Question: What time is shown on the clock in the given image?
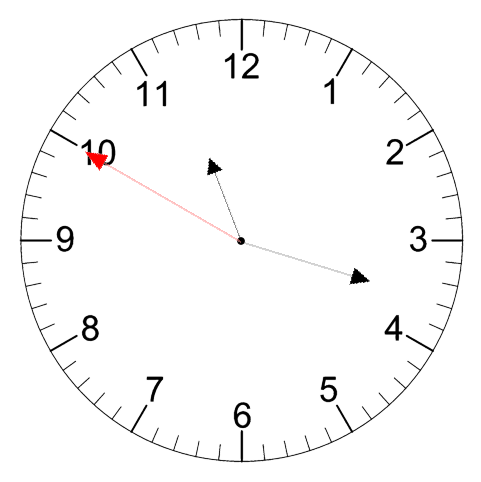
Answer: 11:17:50